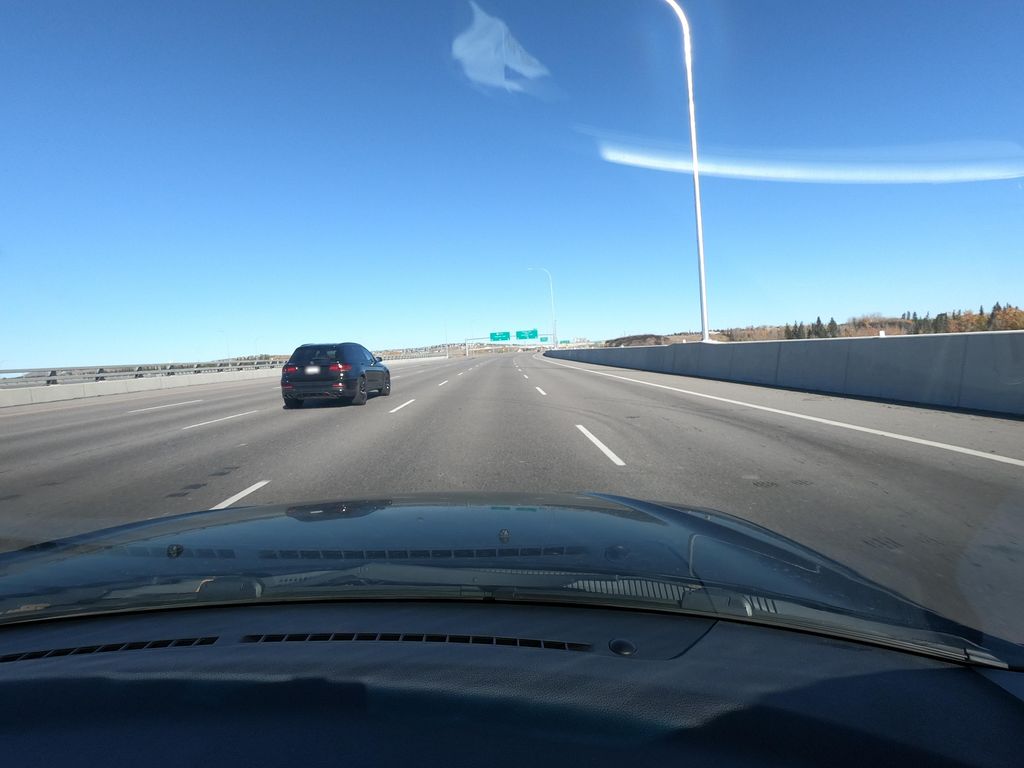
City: calgary